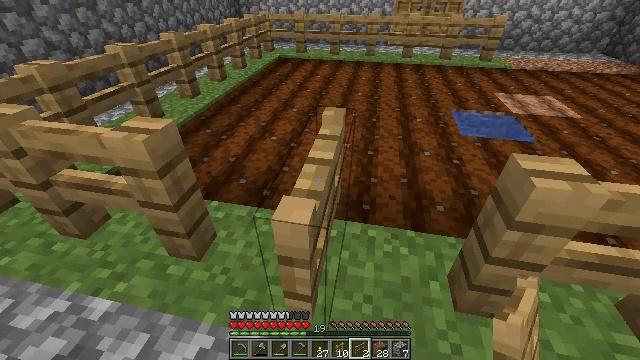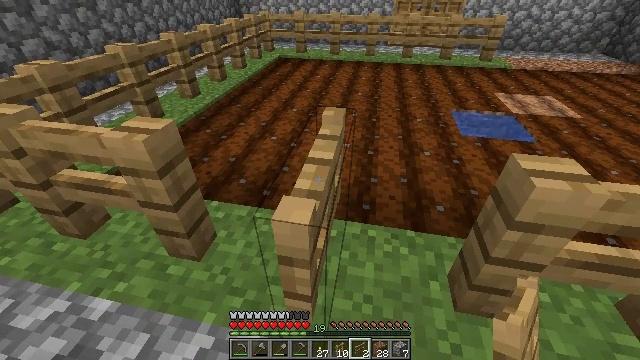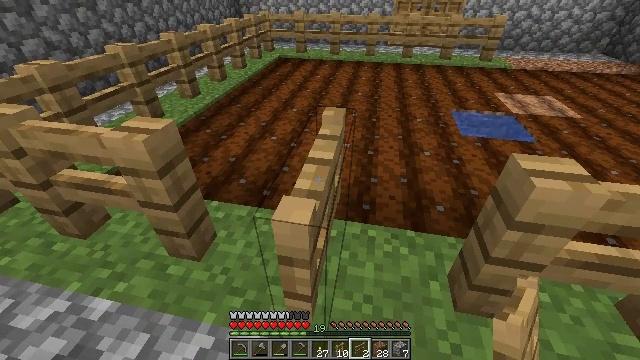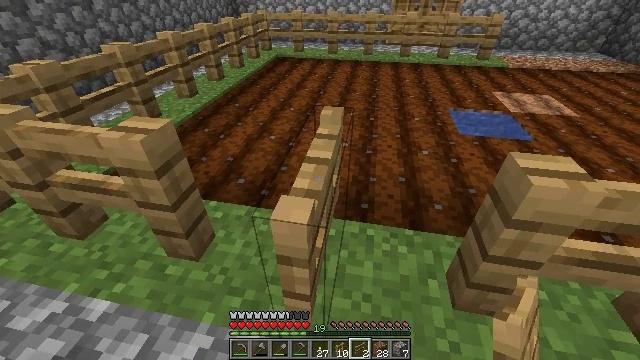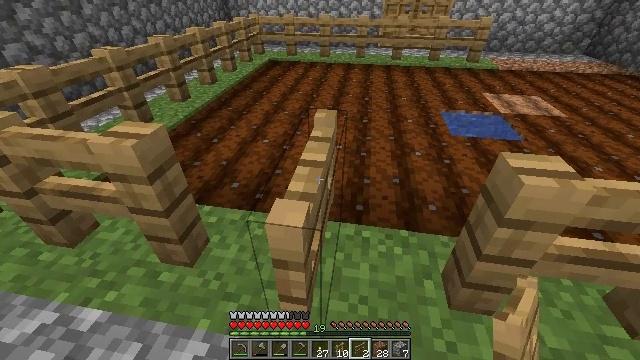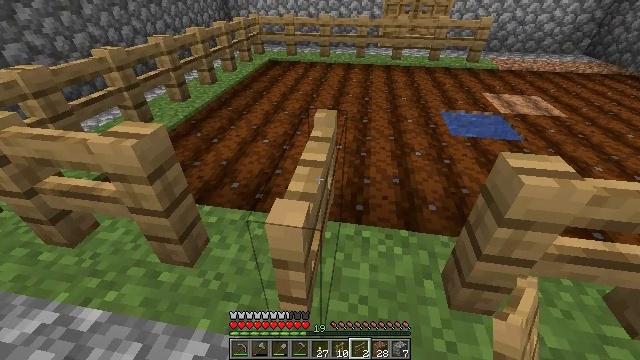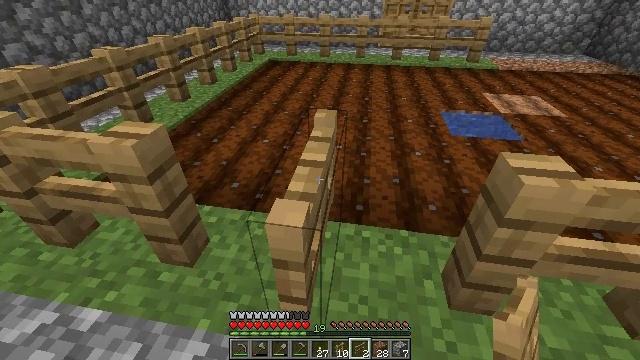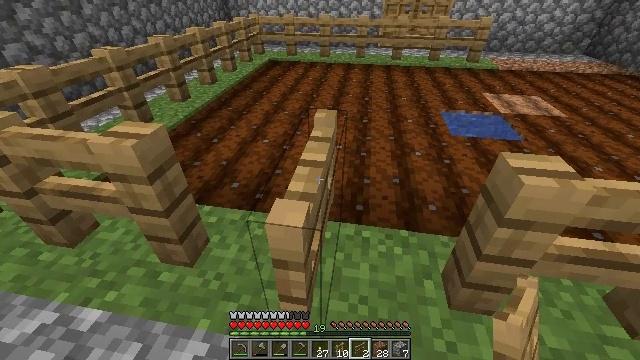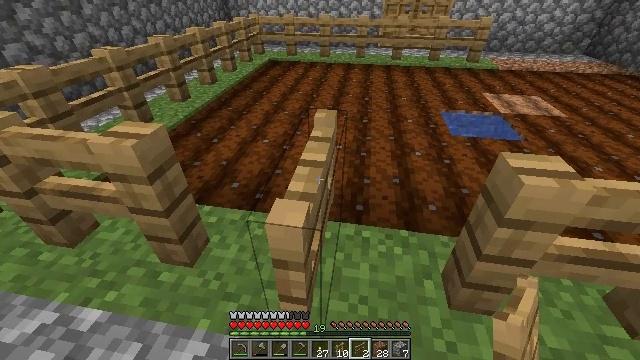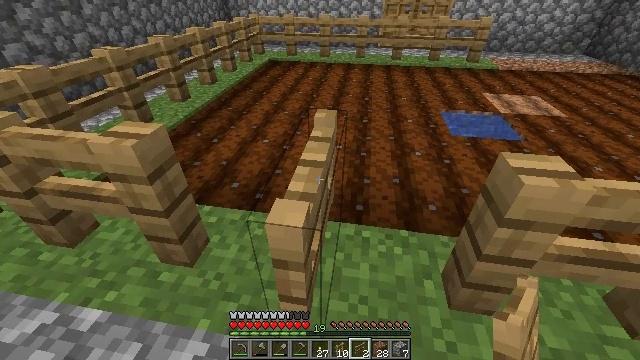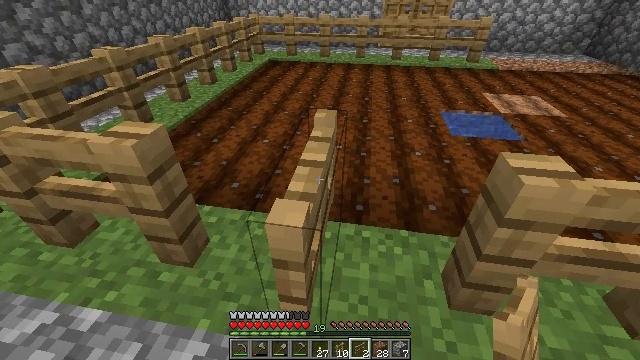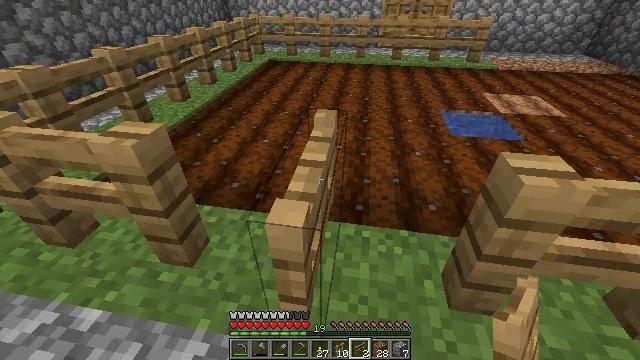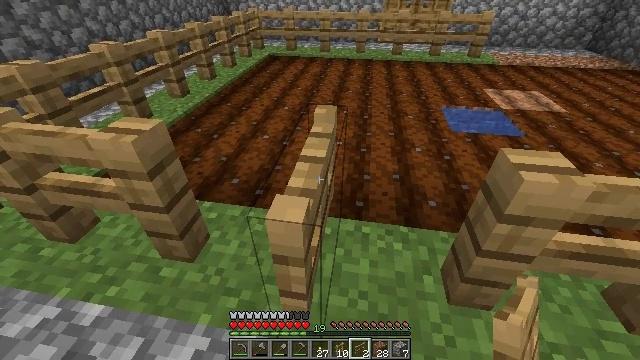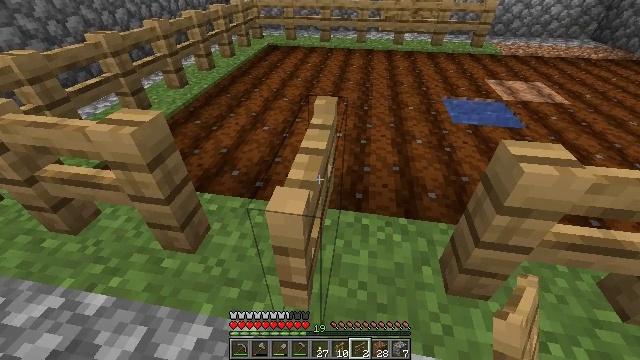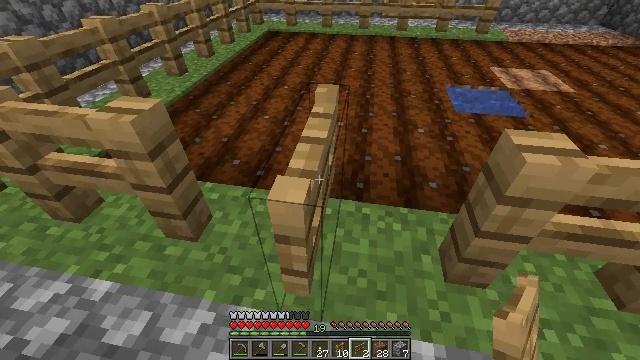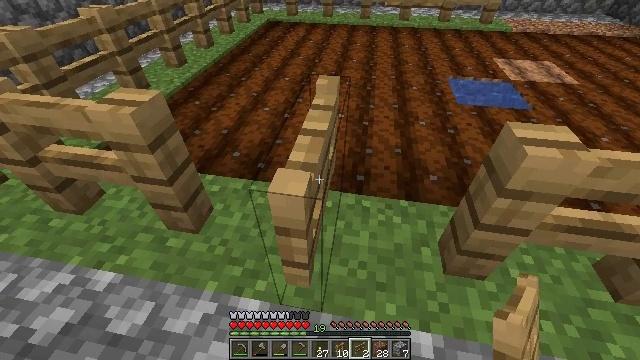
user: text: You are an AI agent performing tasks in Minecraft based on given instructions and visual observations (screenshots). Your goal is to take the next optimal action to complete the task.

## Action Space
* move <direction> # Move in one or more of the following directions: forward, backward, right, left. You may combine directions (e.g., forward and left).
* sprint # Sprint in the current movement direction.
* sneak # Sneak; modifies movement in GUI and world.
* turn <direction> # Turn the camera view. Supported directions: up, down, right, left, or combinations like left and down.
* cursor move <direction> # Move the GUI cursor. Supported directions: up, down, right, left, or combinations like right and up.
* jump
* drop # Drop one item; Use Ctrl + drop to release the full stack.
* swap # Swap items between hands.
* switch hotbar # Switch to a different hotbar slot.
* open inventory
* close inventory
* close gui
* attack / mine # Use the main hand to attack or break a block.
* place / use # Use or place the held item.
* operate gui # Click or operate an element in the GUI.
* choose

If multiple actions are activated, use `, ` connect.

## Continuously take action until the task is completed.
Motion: motion action
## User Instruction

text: Collect materials from the oak fence gate.
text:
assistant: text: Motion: no_op
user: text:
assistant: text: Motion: no_op
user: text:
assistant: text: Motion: no_op
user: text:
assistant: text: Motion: turn right
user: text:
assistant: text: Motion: no_op
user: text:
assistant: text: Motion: no_op
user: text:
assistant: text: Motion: no_op
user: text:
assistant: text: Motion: no_op
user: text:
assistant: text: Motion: no_op
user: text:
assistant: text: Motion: no_op
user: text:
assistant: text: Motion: no_op
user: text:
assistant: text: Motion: no_op
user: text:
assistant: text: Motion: turn down
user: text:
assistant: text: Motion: turn down
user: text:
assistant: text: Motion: turn down
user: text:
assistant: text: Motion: no_op
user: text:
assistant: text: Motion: no_op
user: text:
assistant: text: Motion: no_op
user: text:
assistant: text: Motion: no_op
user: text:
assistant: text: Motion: no_op
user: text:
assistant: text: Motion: no_op
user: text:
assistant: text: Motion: no_op
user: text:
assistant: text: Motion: no_op
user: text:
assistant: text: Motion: no_op
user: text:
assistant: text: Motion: no_op
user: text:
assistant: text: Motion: no_op
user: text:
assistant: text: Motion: no_op
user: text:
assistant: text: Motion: switch to hotbar 2
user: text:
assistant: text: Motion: switch to hotbar 2
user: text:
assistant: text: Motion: switch to hotbar 2